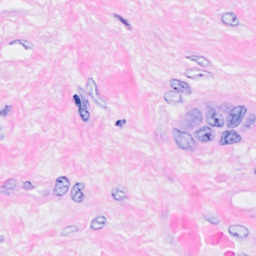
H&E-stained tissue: Breast